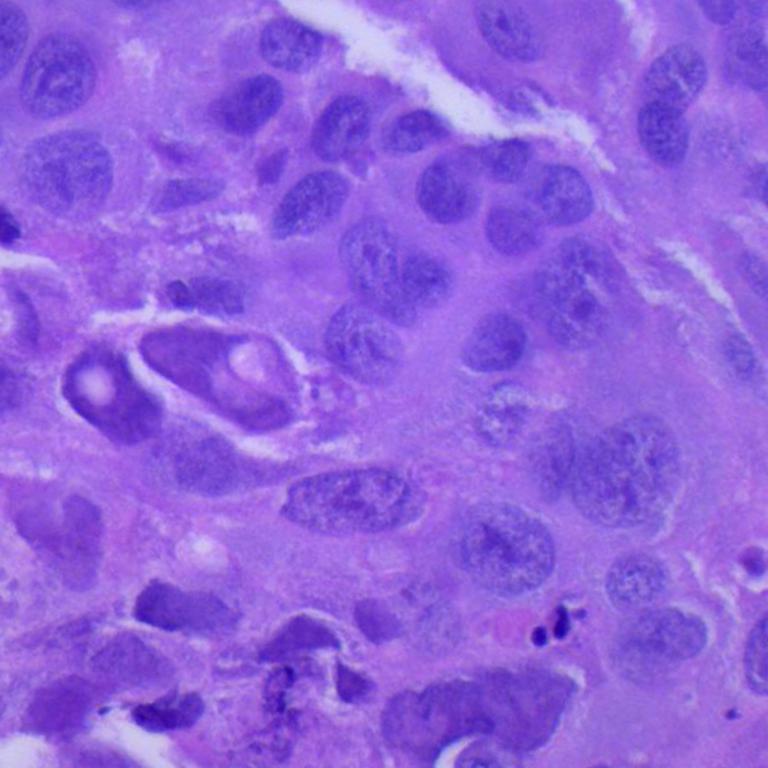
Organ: lung
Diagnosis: squamous carcinomas